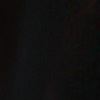
Label: space